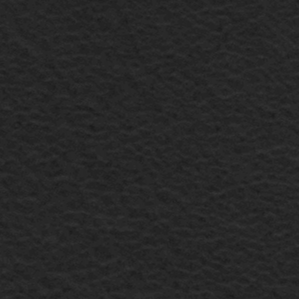
Label: frost